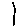
Label: line